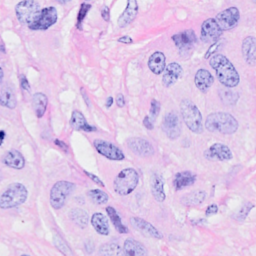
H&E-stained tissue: Breast